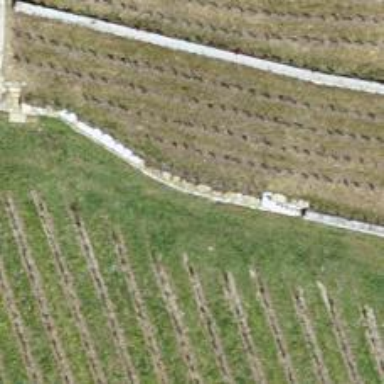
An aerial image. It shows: Wall barrier.